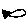
Label: fish